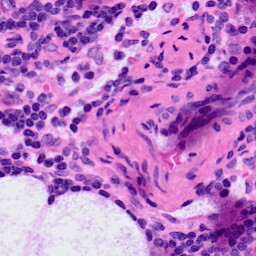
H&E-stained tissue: LymphNode